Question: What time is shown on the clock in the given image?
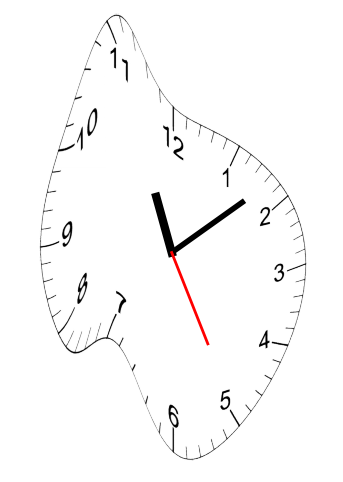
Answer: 11:08:25